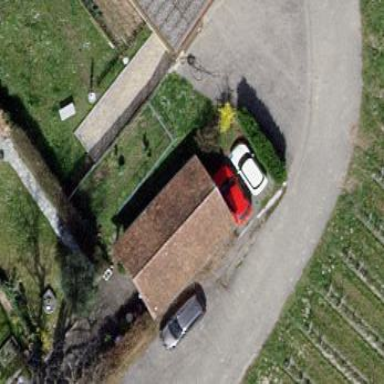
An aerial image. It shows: Garage building.